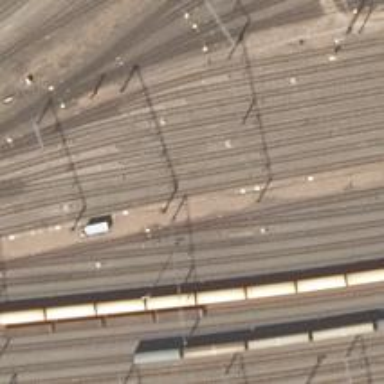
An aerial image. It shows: Rail yard with electrified contact lines for the trains.